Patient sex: F
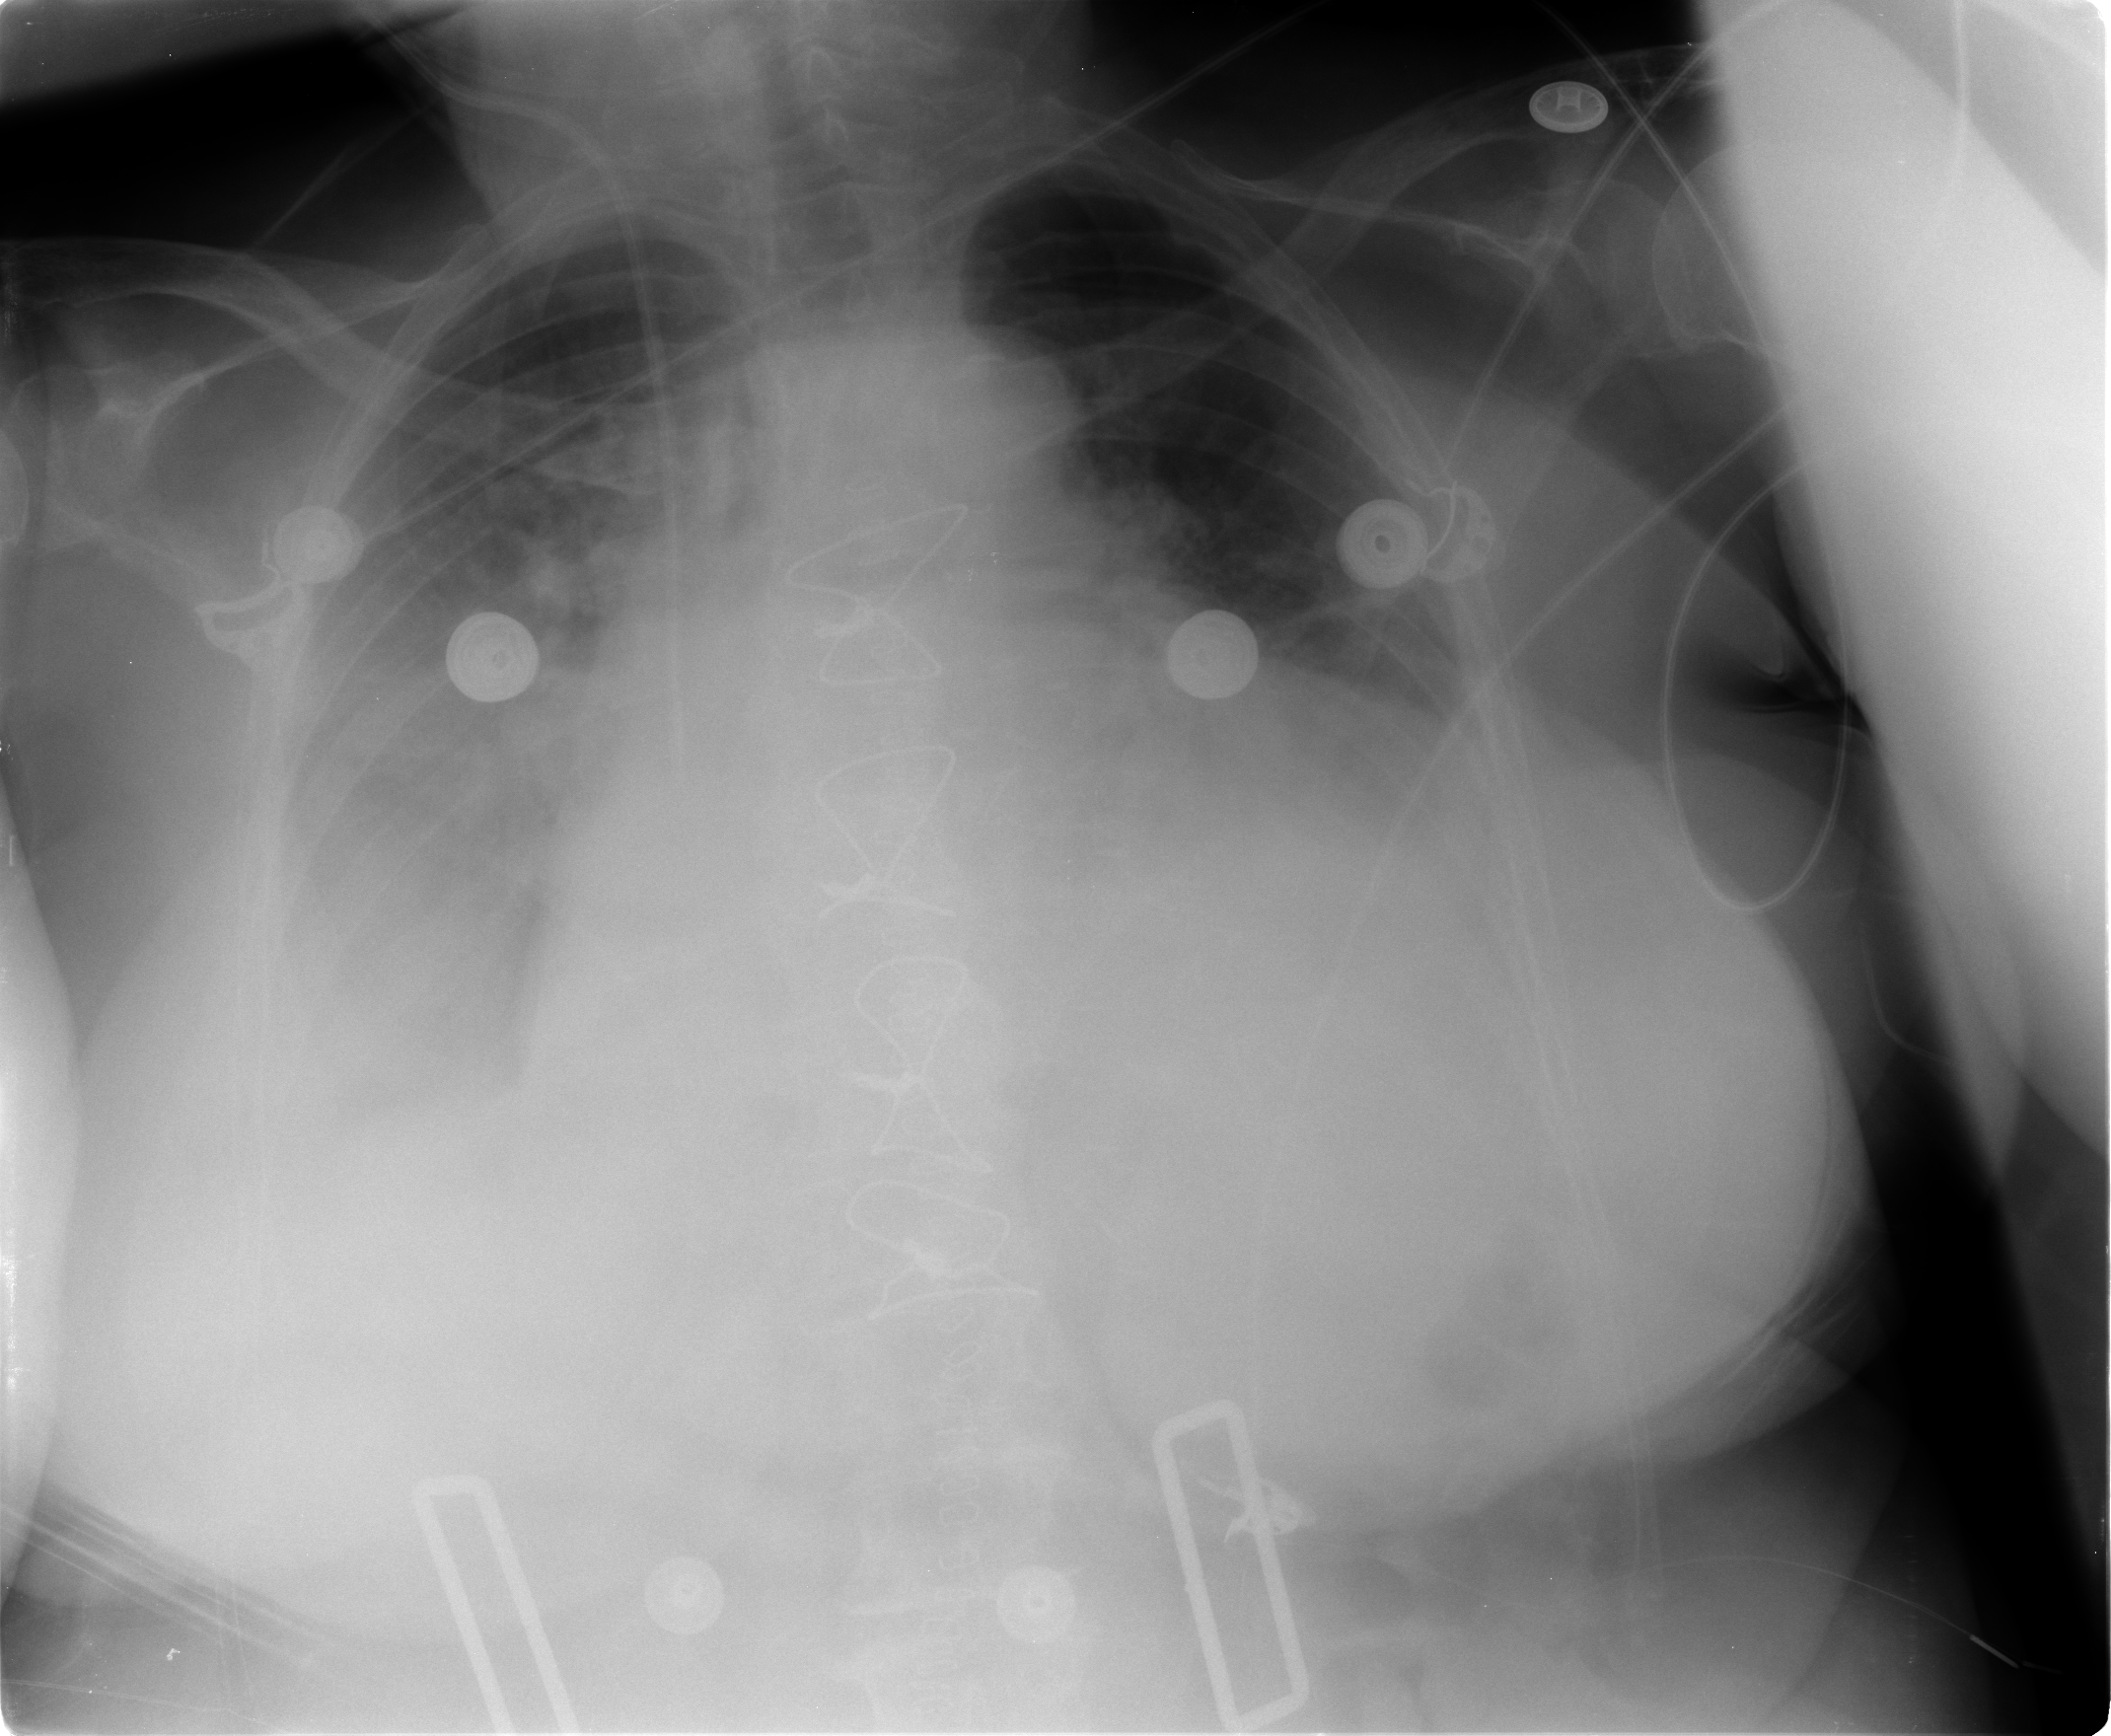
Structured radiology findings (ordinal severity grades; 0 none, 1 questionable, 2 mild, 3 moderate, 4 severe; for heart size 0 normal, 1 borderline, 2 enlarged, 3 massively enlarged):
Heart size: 3
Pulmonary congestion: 2
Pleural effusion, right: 2
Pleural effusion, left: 2
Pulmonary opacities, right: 2
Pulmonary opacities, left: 2
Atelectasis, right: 2
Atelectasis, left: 2